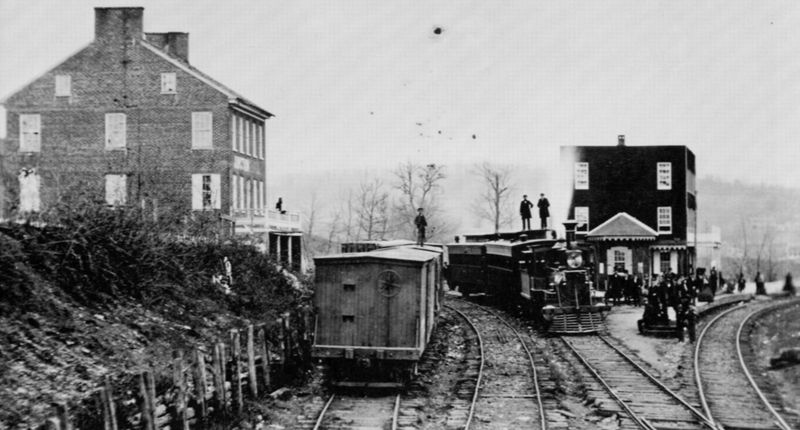
Titel: Der Bahnhof von Burke mit dem Orange- und dem Alexandria-Gleis
Künstler: Mathew B. Brady
Schlagwörter: dunkel, himmel, weiß, bäume, menschen, fenster, hell, männer, schwarz, haus, häuser, busch, arbeit, fensterläden, kinder, hang, zug, dunst, rad, wagen, foto, fotografie, diesig, schwarzweiß, bahnhof, wägen, fleck, eisenbahn, lok, building, house, trees, gleise, passagier, schienen, passagiere, wagon, watching, züge, weichen, work, railway, train, standing, station, schwellen, cars, locks, store, tracks, weiche, glecken, locomotive, engine, loks, bahnschwellen, eisensbahn, industralisierun